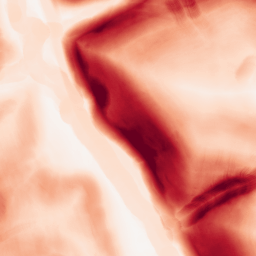
Category: morphological
Decomposition family: morphological_gradient
Decomposition parameters: size: 10
shape: disk
Upsampling method: sinc_blackman
Upsampling parameters: scale: 2
kernel_size: 16
Upsampling scale: 2